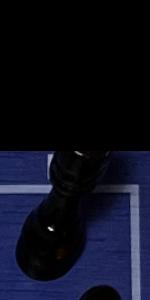
Label: Rook_Black